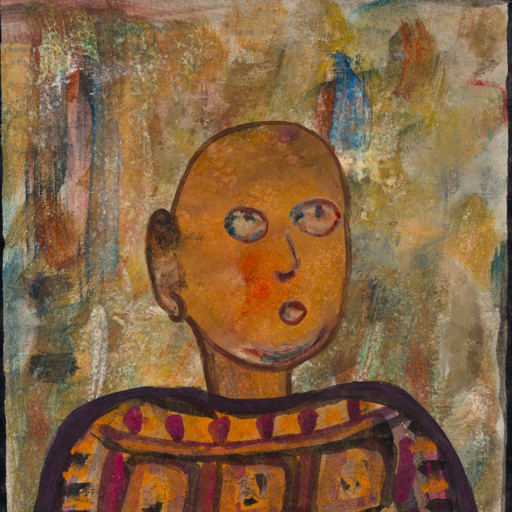
Background: Pipe, Head And Neck Side: Pipe, Face Side: Orphan, Bust: Doll, Hair Side: Blank, Head Accessory: Blank, Second Necklace: Blank, Necklace: Blank, Baby: Blank